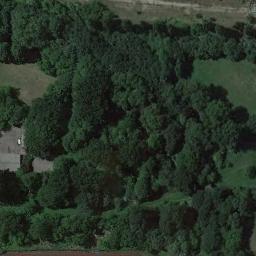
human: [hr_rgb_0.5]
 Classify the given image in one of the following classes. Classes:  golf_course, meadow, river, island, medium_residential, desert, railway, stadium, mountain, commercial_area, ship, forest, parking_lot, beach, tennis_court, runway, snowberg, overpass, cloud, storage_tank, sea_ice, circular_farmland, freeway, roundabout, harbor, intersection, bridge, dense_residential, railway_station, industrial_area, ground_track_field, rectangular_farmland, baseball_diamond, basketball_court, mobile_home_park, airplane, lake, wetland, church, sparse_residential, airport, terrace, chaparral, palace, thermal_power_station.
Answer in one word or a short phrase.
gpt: forest